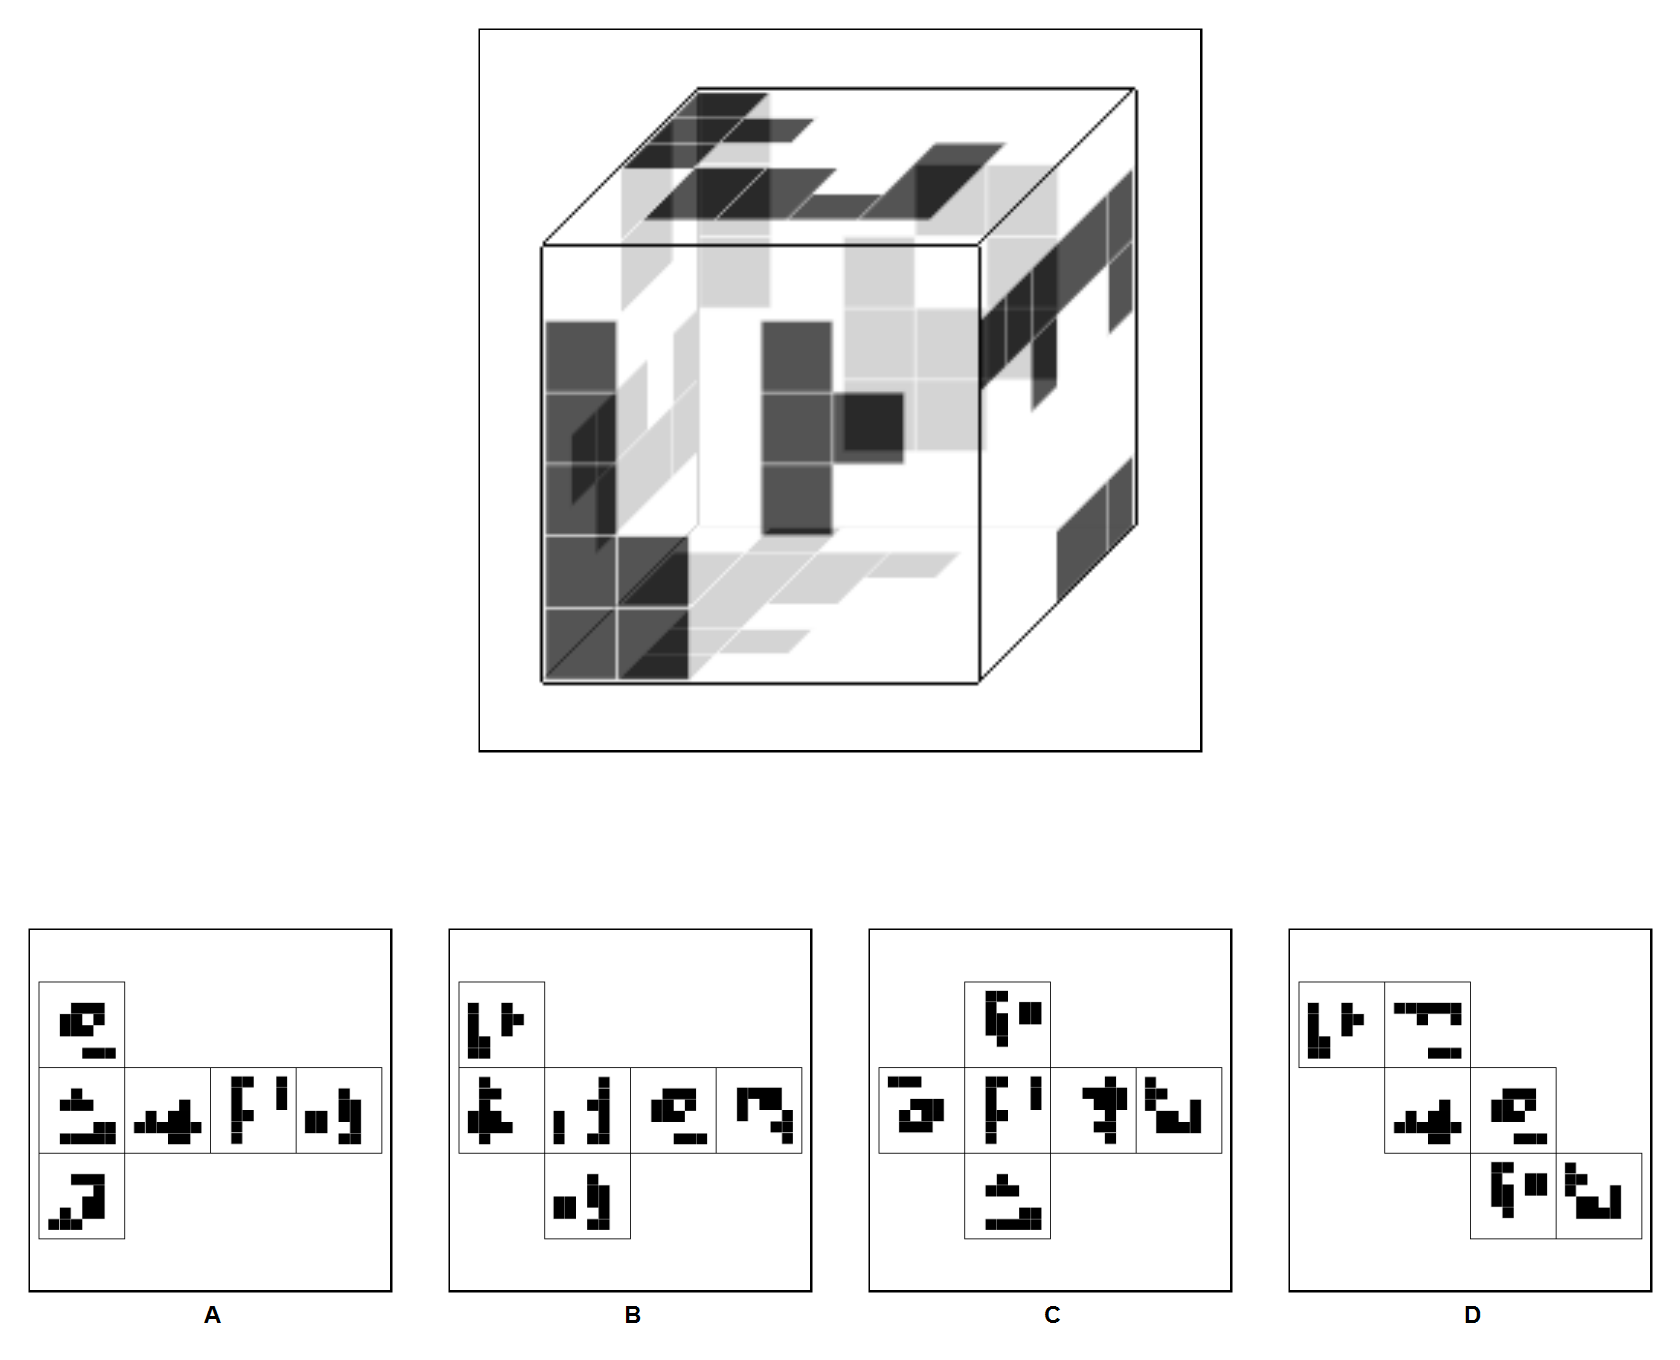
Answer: D